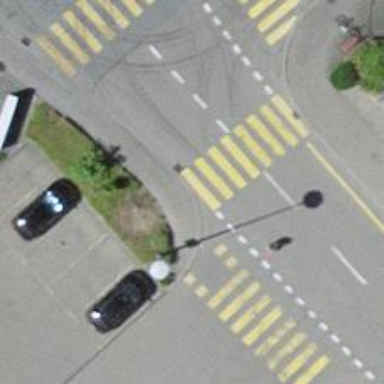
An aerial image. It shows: Kerb barrier.